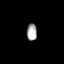
Tissue: skin
Cell type: Fibroblasts
Senescence score: 0.7606
Nuclear area (px): 165
Mean DAPI intensity: 173.303